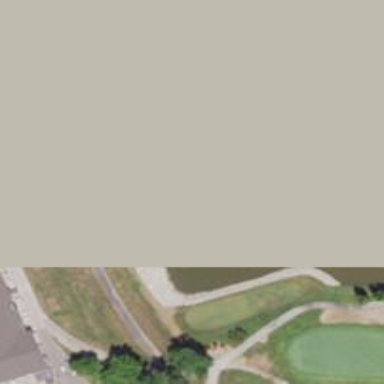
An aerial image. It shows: Path for both road and golf.